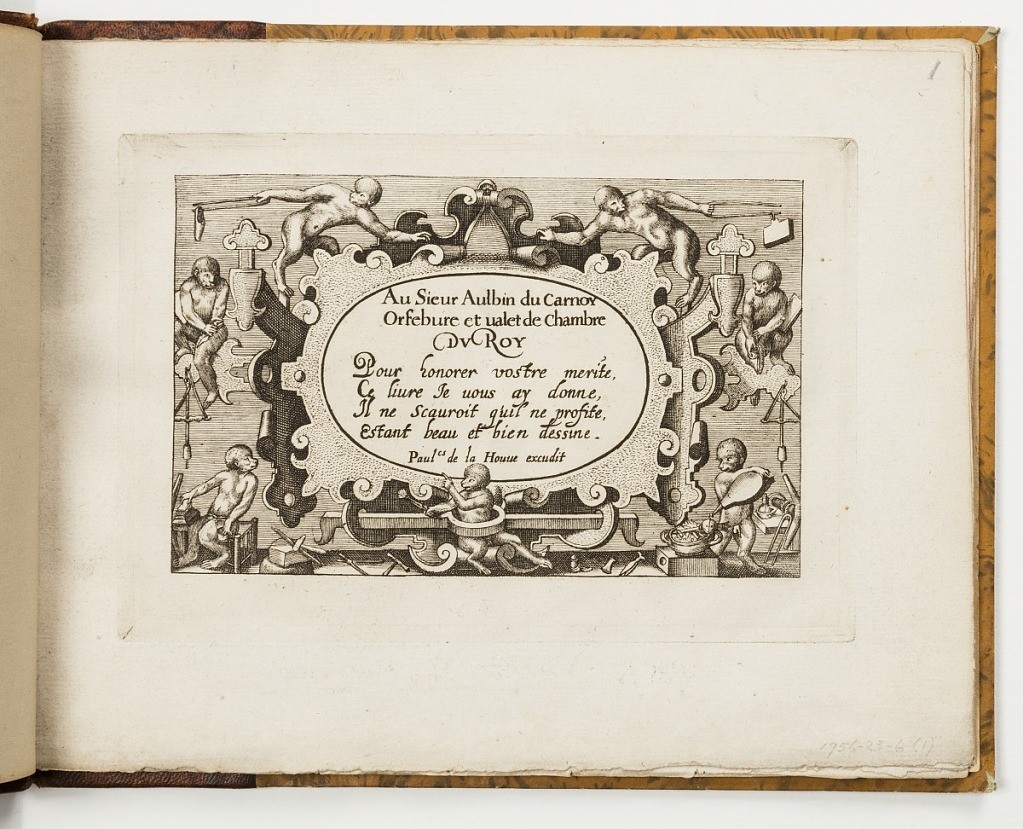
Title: Dedication plate, from Livre de bijouterie (Book of Designs for Goldsmiths and Jewelers)
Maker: Léonard Thiry, Flemish, 1550
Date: ca. 1570
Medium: Engraving on paper
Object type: Print
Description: At center, an oval reserve with a dedication to Aubin de Carnoy. Surrounding this, a singerie and strapwork design.